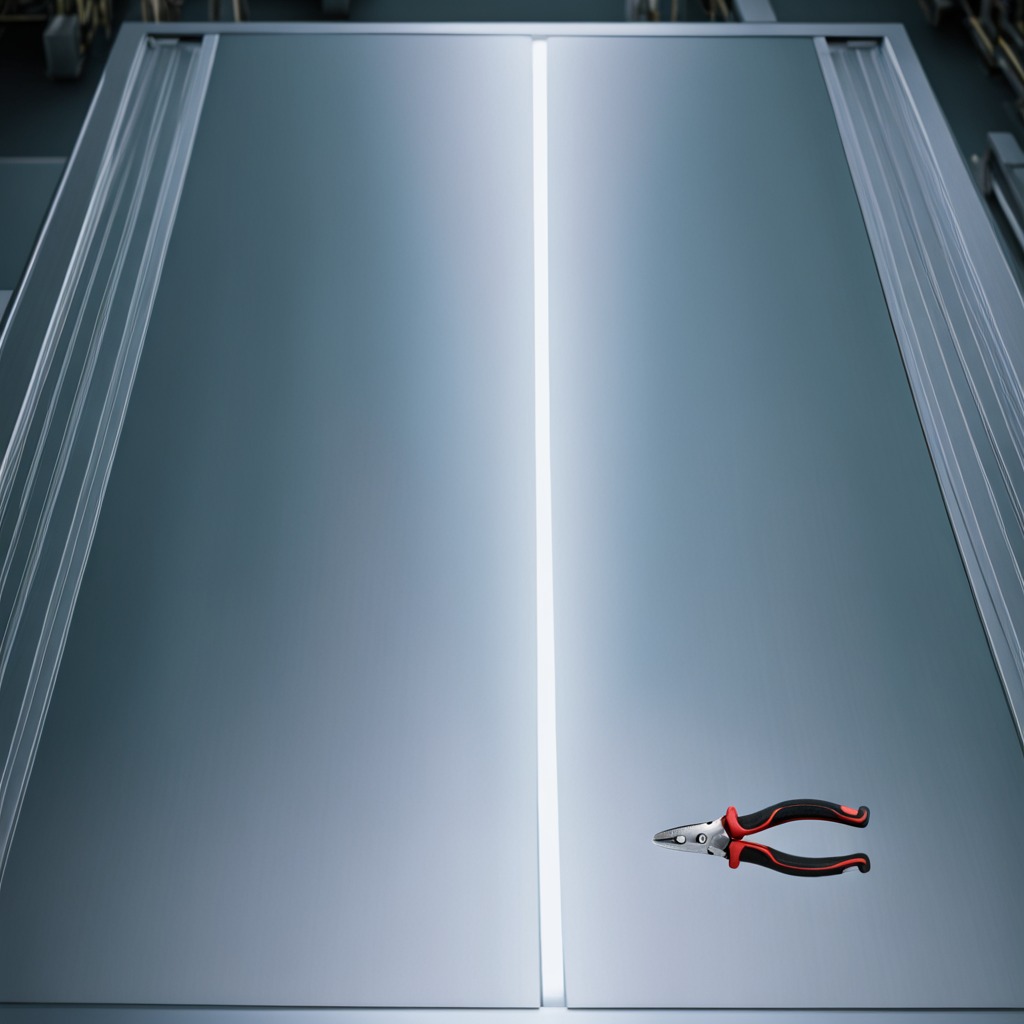
A plier is lying on the metal table.